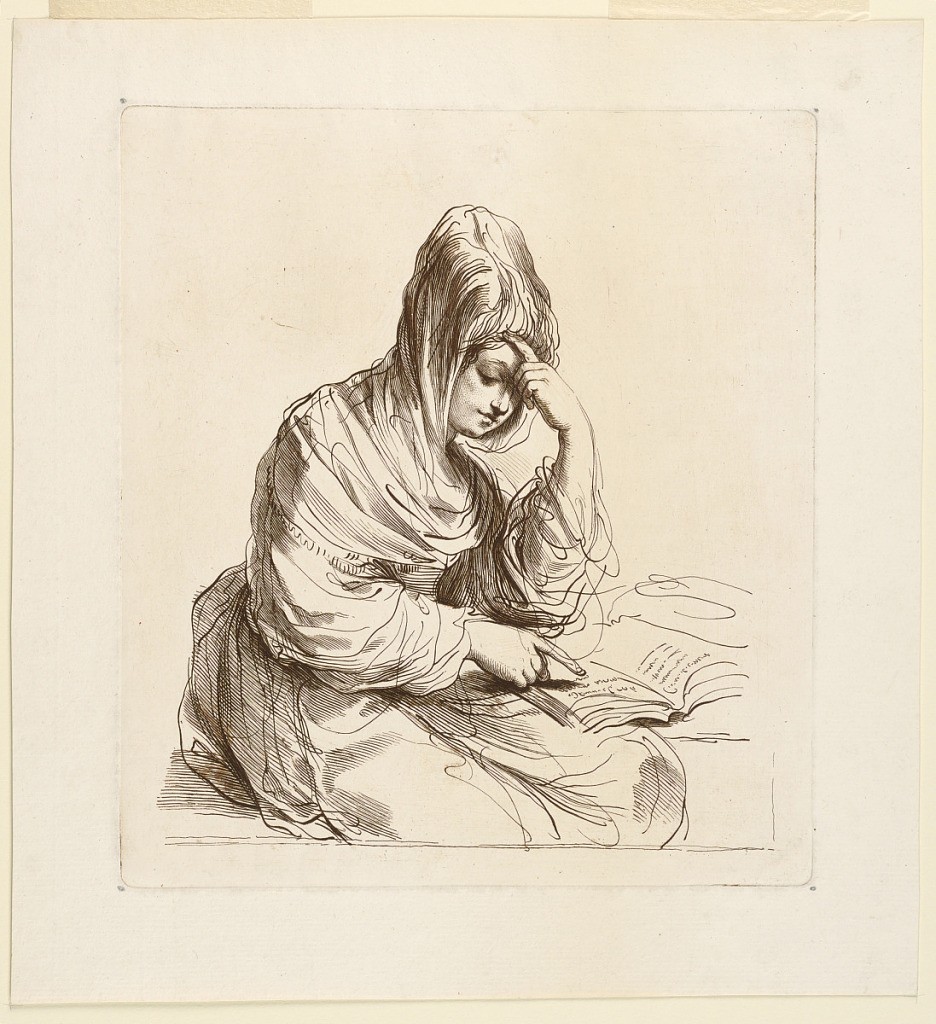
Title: Woman Studying
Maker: Francesco Bartolozzi, Italian, active England, 1727–1815
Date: ca. 1760–1770
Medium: Engraving in brown ink on white paper
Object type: Print
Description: Woman seated, half turned to the right. Her left hand to her forehead, her right pointing to a sentence in the book to her left. A shawl overhead.